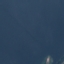
Land use / land cover: SeaLake